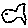
Label: fish